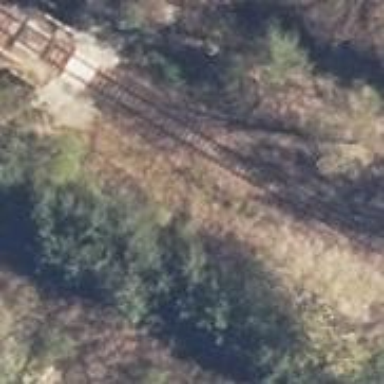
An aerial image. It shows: Railway yard in service.